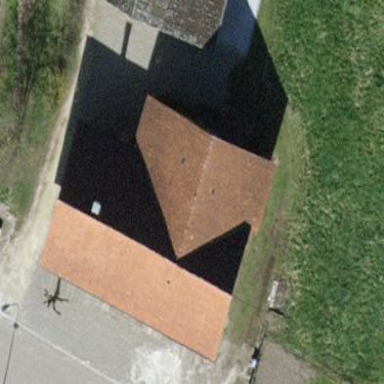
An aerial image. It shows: Gabled roof farm building.